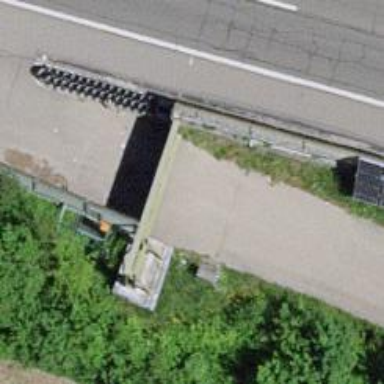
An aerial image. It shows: Gate.